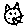
Label: cat